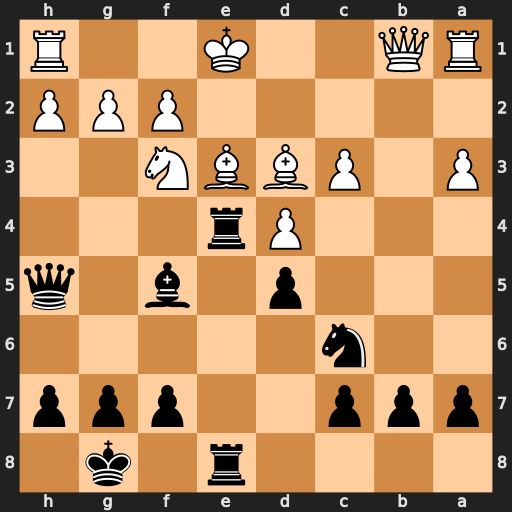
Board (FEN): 4r1k1/ppp2ppp/2n5/3p1b1q/3Pr3/P1PBBN2/5PPP/RQ2K2R
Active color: b
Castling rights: KQ
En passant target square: -
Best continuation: Rxe3+ fxe3 Rxe3+